Field crop: maize
Growth stage: 2
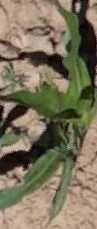
Species: maize